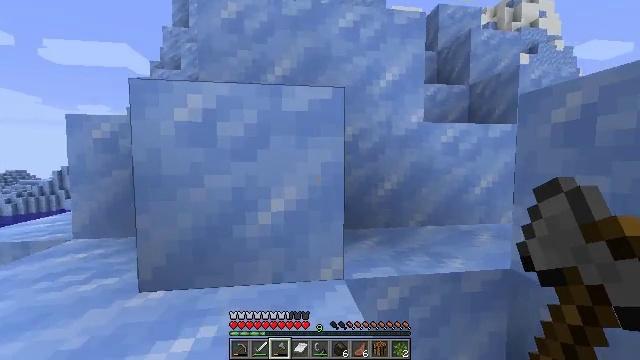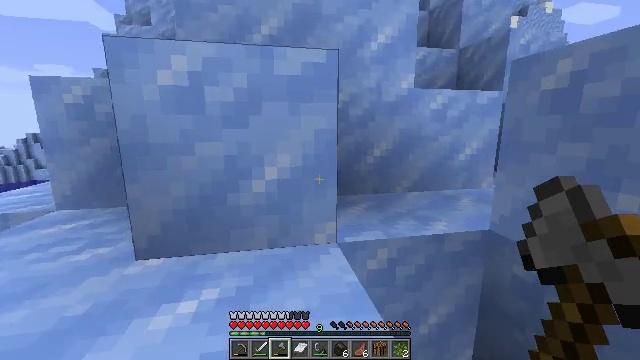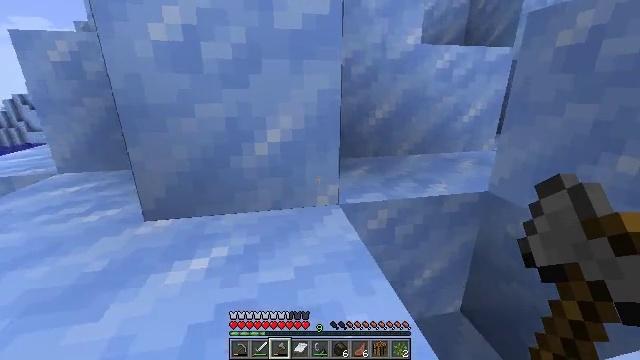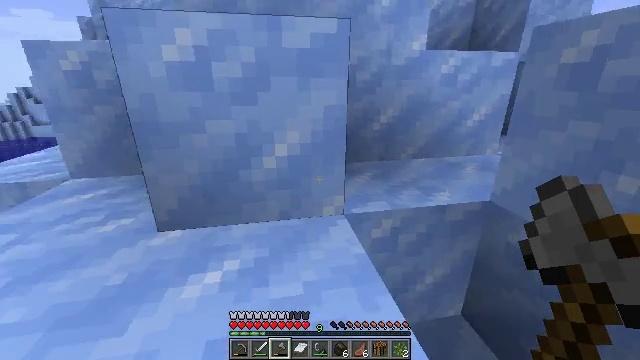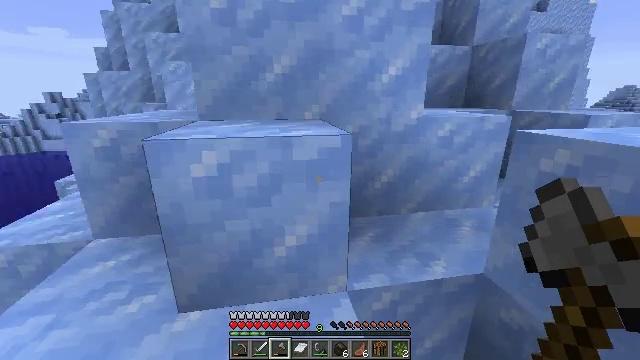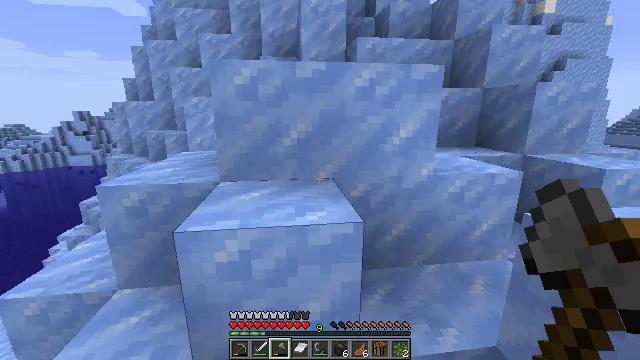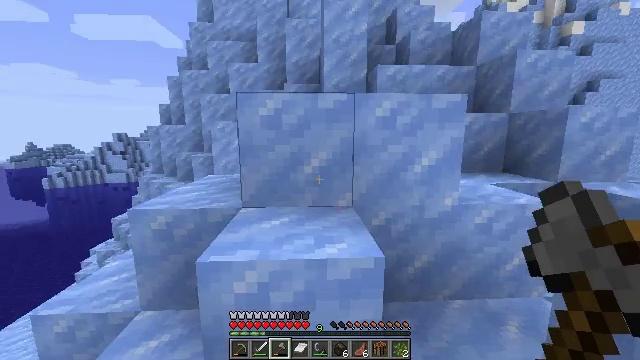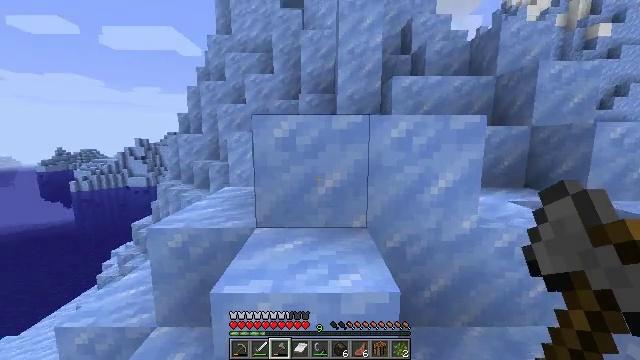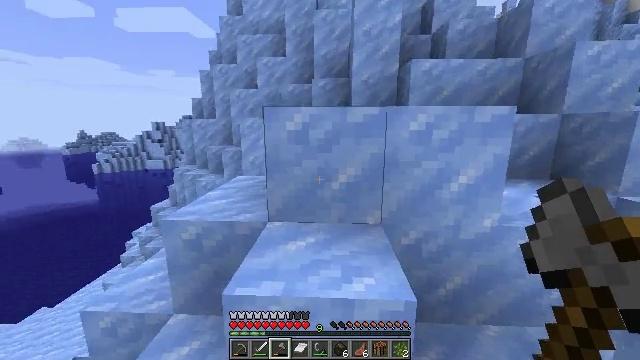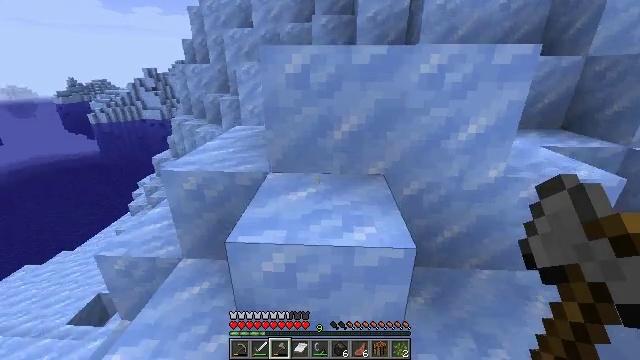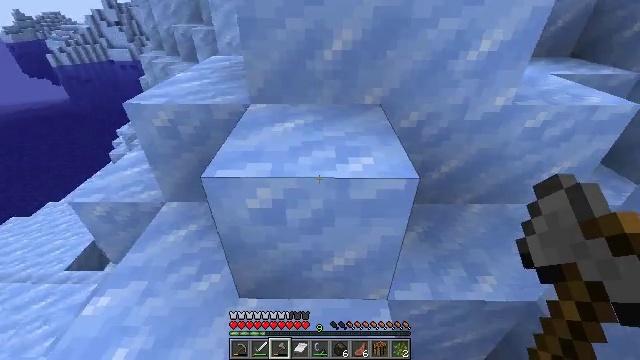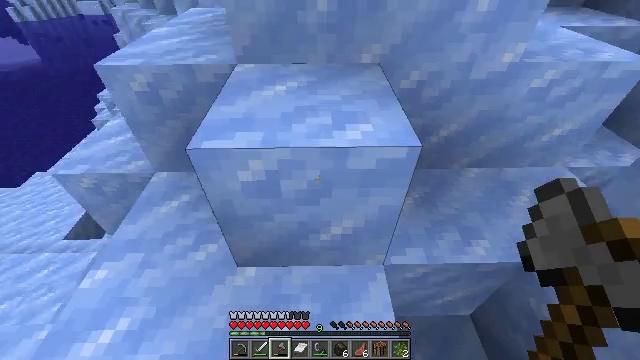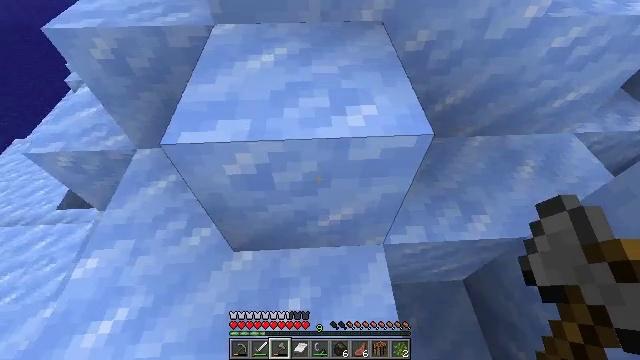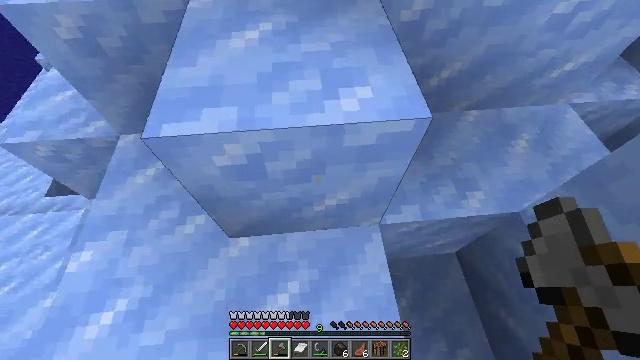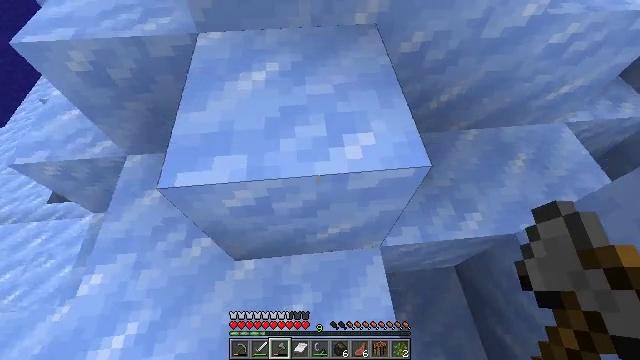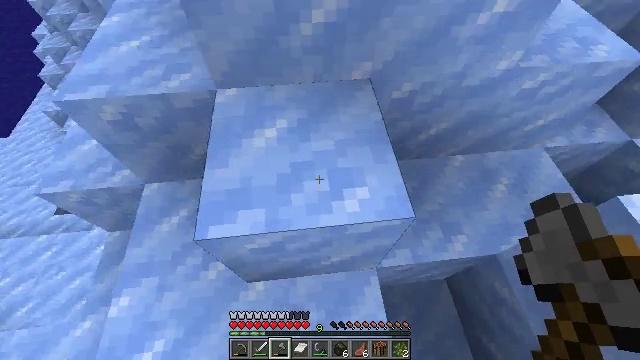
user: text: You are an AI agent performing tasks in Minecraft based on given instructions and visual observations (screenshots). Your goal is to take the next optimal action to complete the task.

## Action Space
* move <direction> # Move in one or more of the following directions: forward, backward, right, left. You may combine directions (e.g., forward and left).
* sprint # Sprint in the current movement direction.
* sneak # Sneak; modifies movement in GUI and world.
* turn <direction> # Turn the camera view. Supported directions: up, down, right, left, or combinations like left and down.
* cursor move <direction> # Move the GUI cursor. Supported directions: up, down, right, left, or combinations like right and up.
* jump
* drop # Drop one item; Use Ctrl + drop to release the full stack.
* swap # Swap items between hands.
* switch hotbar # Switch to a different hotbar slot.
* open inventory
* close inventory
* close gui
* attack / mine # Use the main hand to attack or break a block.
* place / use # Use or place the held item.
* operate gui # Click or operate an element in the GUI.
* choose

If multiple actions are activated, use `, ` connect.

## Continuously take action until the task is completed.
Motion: motion action
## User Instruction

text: Collect packed ice using a pickaxe.
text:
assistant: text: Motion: move forward and move left, turn right and down
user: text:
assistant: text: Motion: move forward, turn down
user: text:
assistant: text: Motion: move forward, turn down, jump
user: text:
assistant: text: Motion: move forward, turn up, jump
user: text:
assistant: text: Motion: move forward, turn left and up, jump
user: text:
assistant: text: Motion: move forward, turn left and up, jump
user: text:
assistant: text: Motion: move forward, turn left and up
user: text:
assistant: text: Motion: move forward, turn left and down
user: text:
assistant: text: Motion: move forward, turn down
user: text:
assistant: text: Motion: move forward, turn right and down
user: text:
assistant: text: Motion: move forward, turn right and down
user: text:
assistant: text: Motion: move forward, turn right and down
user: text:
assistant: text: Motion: move forward and move left, turn right and down
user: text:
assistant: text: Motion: move forward and move left, jump
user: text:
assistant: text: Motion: move forward and move left, jump
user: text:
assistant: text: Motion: move forward and move left, turn right and up, jump
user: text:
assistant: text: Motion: move forward, turn right and up, jump
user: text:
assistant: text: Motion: move forward, turn right and up
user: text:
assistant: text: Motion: move forward, turn right and up
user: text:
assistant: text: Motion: move forward, turn up, jump
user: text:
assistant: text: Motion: move forward, turn up, jump
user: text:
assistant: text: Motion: move forward, turn up, jump
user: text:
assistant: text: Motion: move forward, turn up
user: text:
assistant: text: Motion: move forward, turn up
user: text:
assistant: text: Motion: move forward, jump
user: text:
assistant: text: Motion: move forward, jump
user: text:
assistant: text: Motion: move forward, jump
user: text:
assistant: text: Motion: move forward
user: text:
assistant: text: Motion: move forward, jump
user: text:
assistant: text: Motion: move forward, turn right, jump